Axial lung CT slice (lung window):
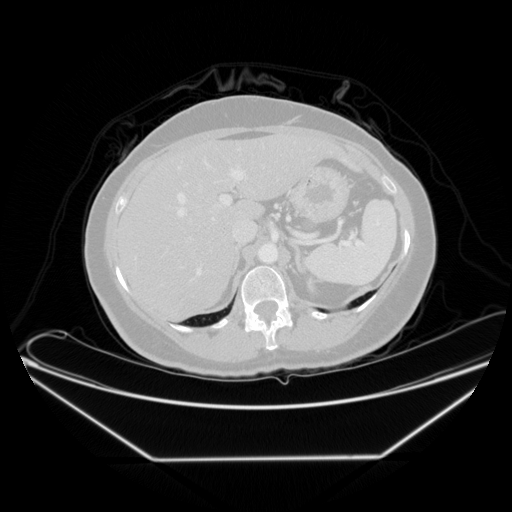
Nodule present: no